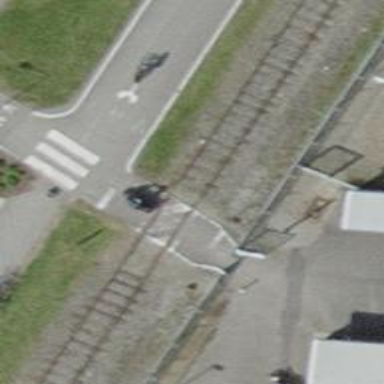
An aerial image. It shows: Crossing for the railway.